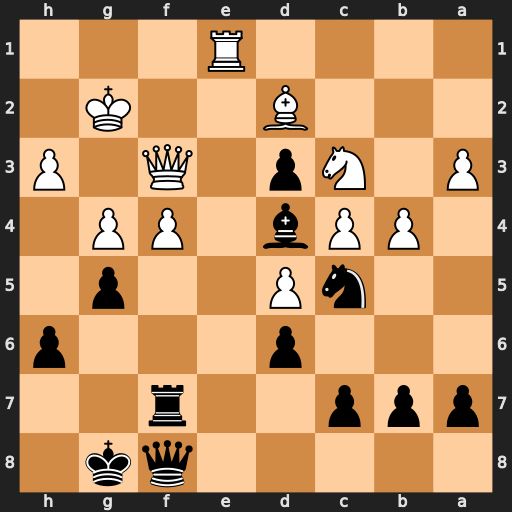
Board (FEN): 5qk1/ppp2r2/3p3p/2nP2p1/1PPb1PP1/P1Np1Q1P/3B2K1/4R3
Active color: b
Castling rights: -
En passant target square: -
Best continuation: Bxc3 Bxc3 Rxf4